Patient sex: F
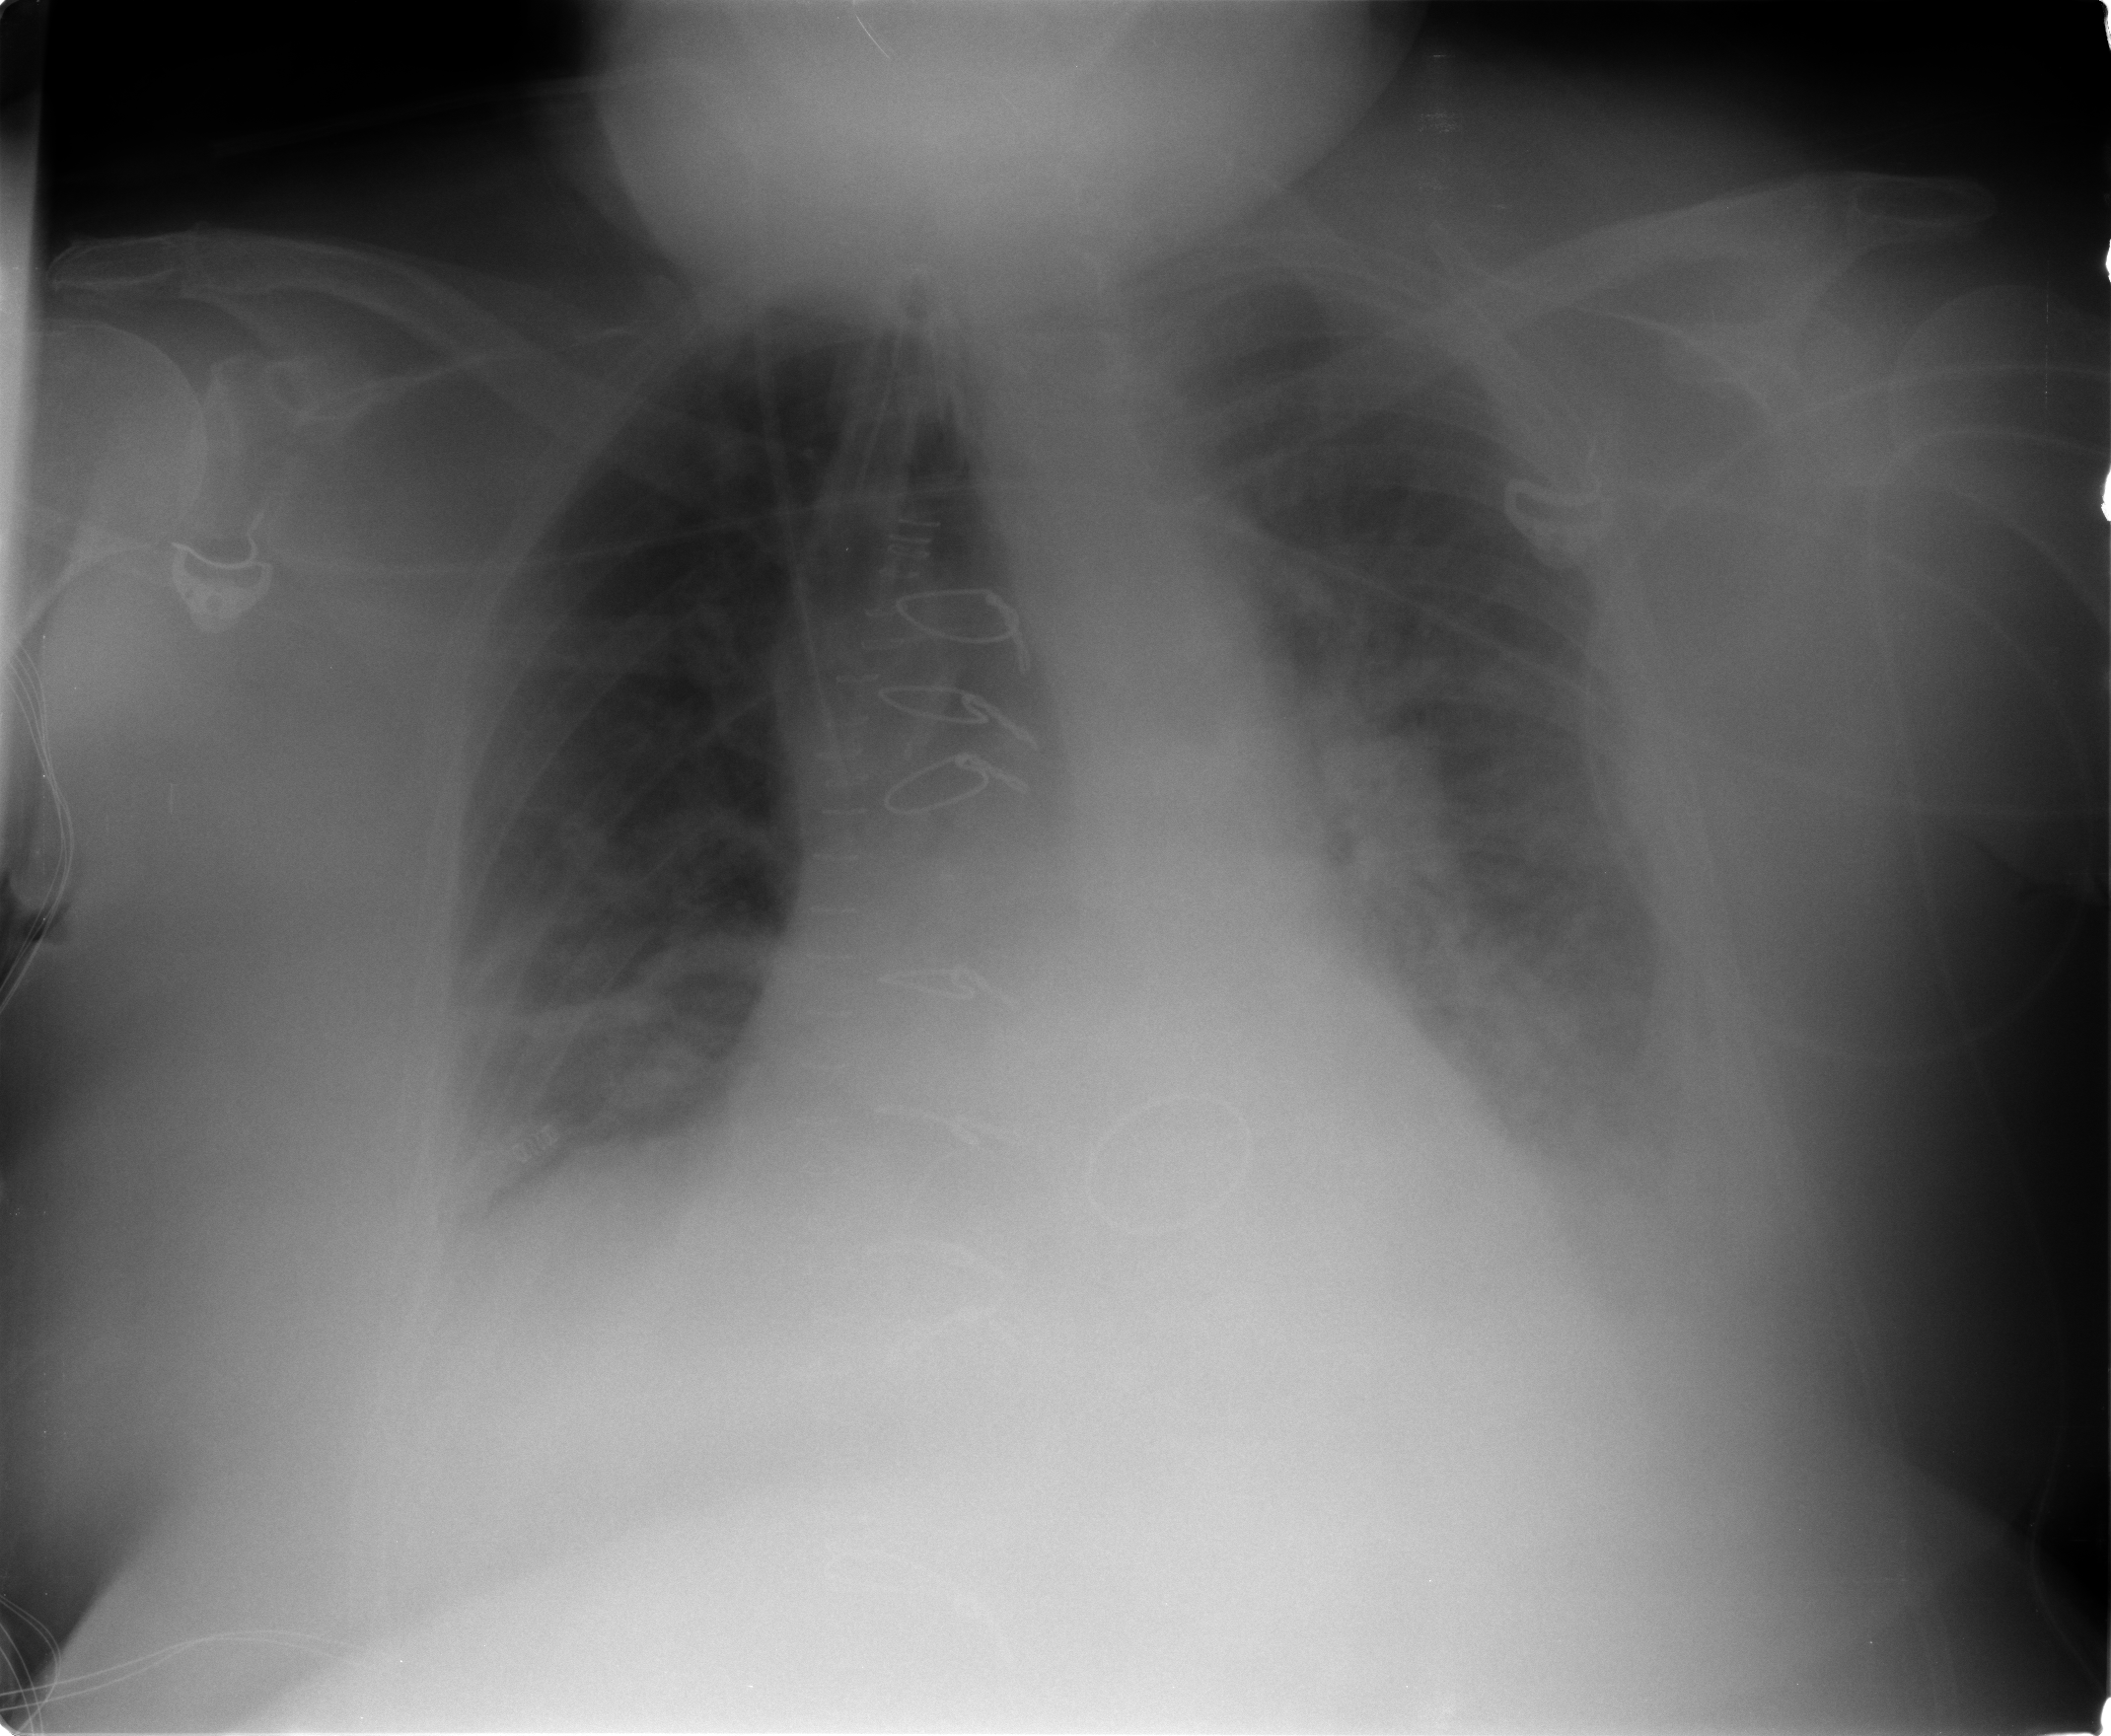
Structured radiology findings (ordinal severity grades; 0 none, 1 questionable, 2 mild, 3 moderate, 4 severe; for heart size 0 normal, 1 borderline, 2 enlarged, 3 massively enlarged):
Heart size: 2
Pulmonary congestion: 2
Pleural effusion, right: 2
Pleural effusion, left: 2
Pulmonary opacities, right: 2
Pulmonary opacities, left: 1
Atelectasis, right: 3
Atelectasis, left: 2